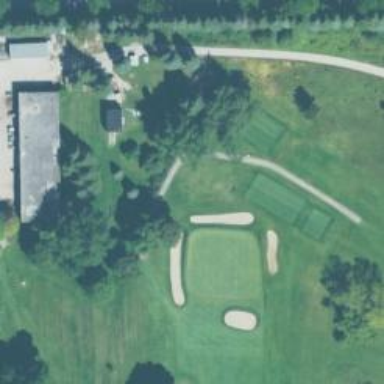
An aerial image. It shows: Path for both road and golf.